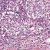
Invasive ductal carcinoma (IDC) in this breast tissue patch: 1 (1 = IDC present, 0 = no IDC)